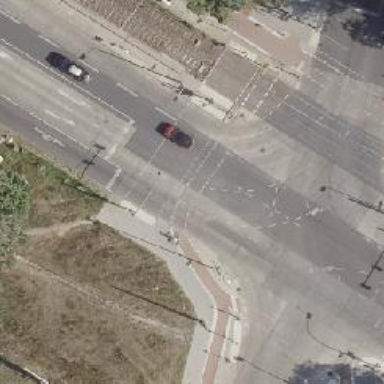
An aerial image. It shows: Road crossing with traffic signals.